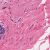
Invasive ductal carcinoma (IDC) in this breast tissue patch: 0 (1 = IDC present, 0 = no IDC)